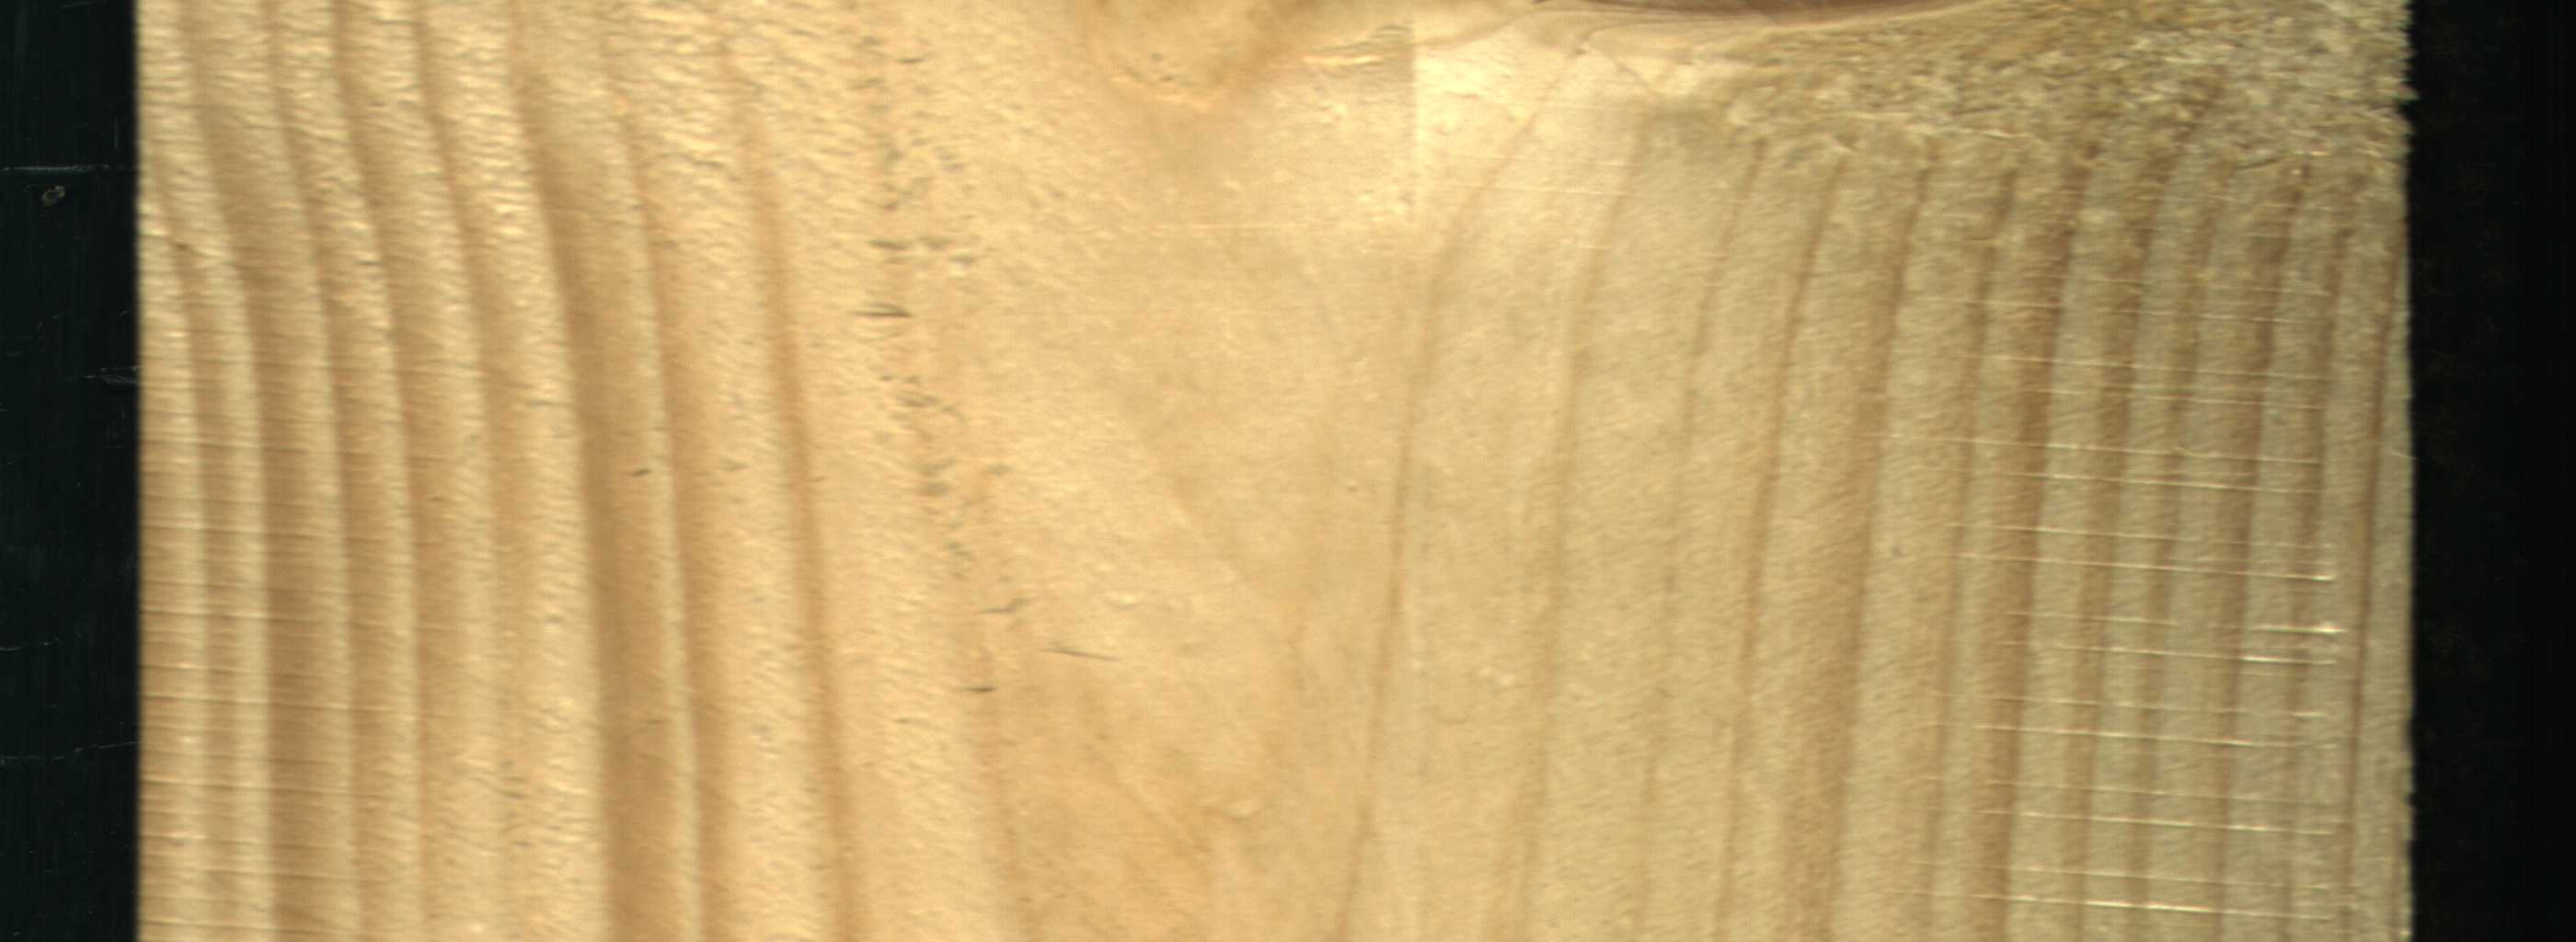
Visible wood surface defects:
knot_with_crack